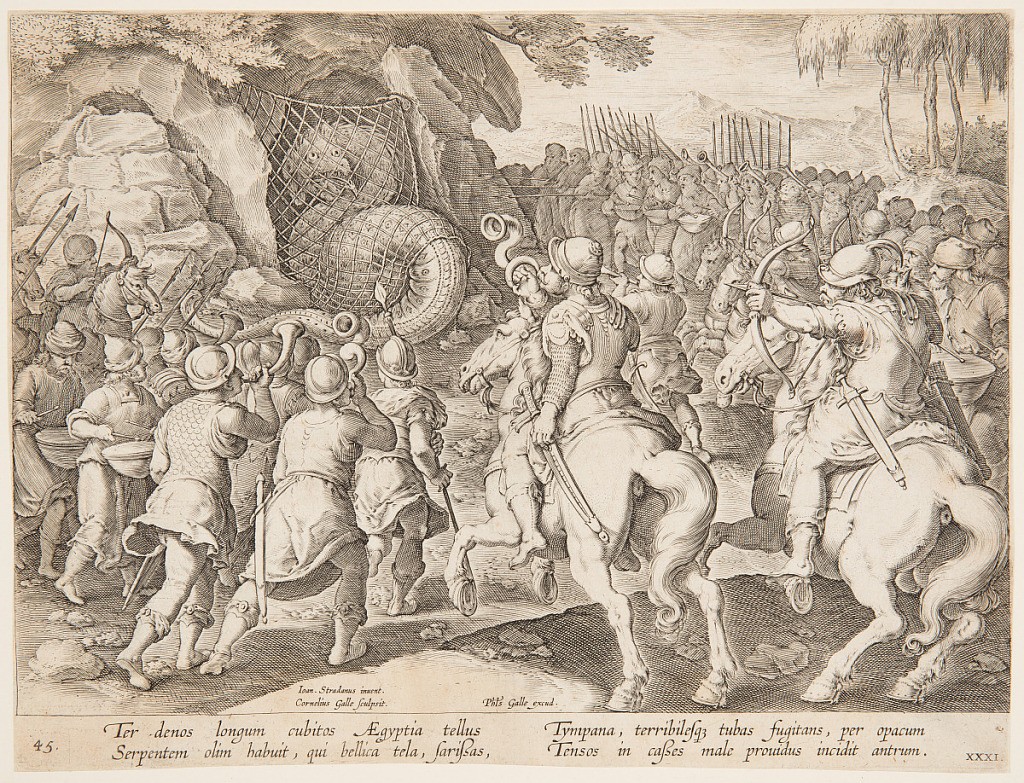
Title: Trapping the serpent
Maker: Jan van der Straet, called Stradanus, Flemish, 1523–1605
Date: ca. 1595
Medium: Engraving on paper
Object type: Print
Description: Horizontal rectangle. A large serpent is trapped at the entrance of a cave, a net blocking the entrance. Foot-soldiers and cavalrymen, blowing trumpets and beating drums, surround the cave. Near left center: "IOAN. STRADANUS INVENT. / CORNELIUS GALLE SCULPSIT"; center: "PHLS GALLE EXCUD."